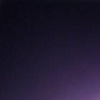
Label: space